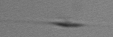
Label: Cylindrotheca_morphotype1